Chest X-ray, PA view. Patient: 56 years old, sex M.
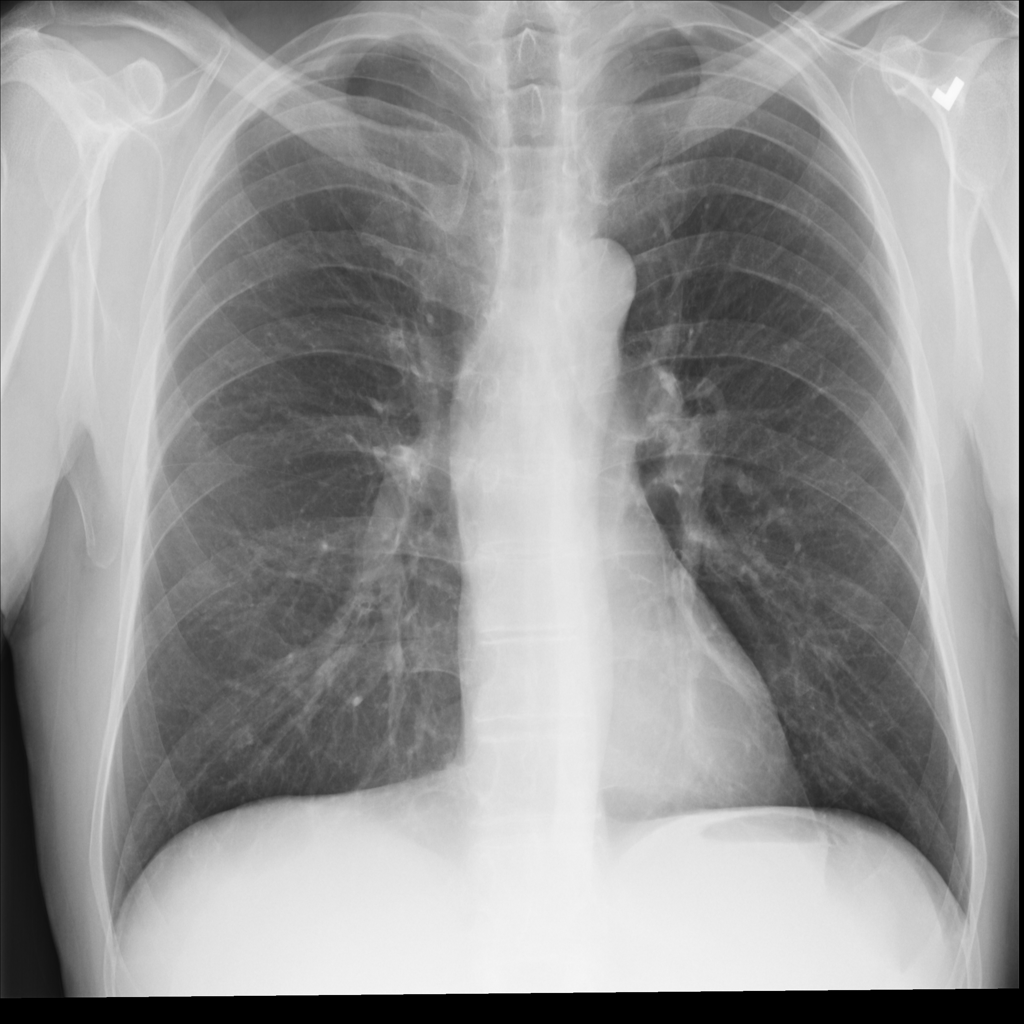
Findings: No Finding